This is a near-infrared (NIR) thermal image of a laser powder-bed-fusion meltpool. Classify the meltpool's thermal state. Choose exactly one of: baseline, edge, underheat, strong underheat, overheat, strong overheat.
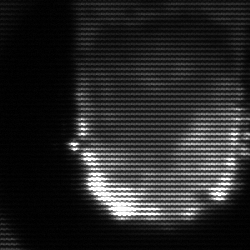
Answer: baseline